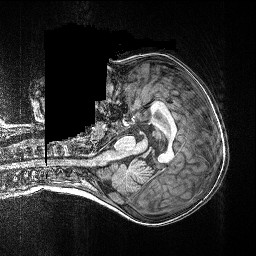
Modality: T1w
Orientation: axial